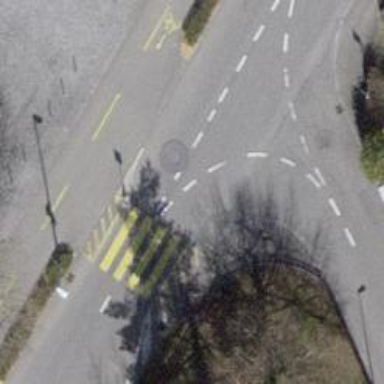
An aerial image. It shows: Uncontrolled zebra crossing with yellow markings.